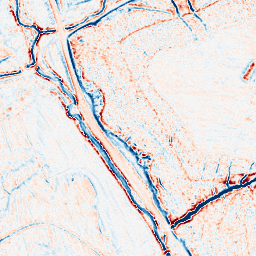
Category: edge_preserving
Decomposition family: bilateral
Decomposition parameters: d: 9
sigma_color: 100
sigma_space: 75
Upsampling method: bicubic_3x
Upsampling parameters: scale: 3
Upsampling scale: 3